Chest X-ray:
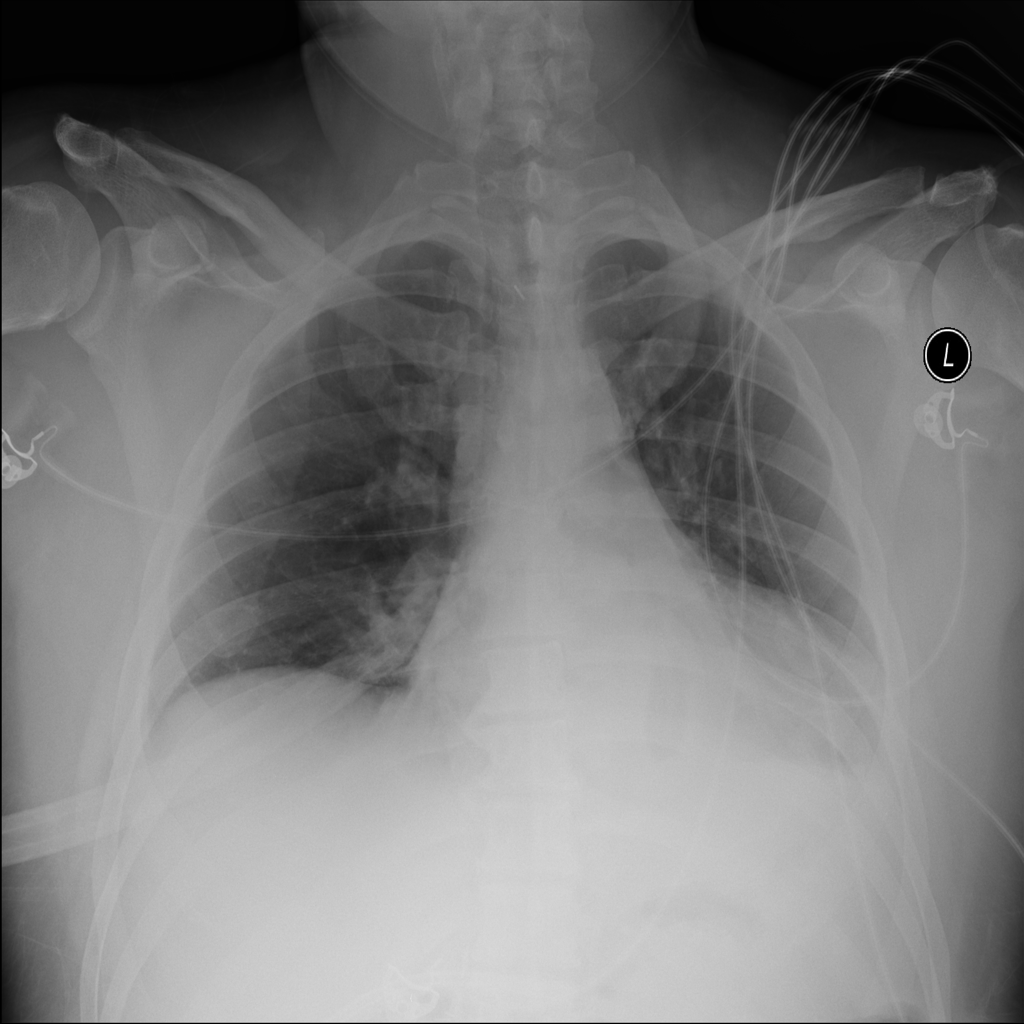
Findings: Effusion
No abnormal finding: no